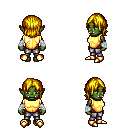
a pixel art fantasy rpg character, female body template, orc, green skin, gold chest armor, metal pants, blonde long bangs hairstyle, white cloth bandages, gold boots, four views (front, back, left, right), 2x2 character sprite sheet, small pixel art, hard edges, no anti-aliasing